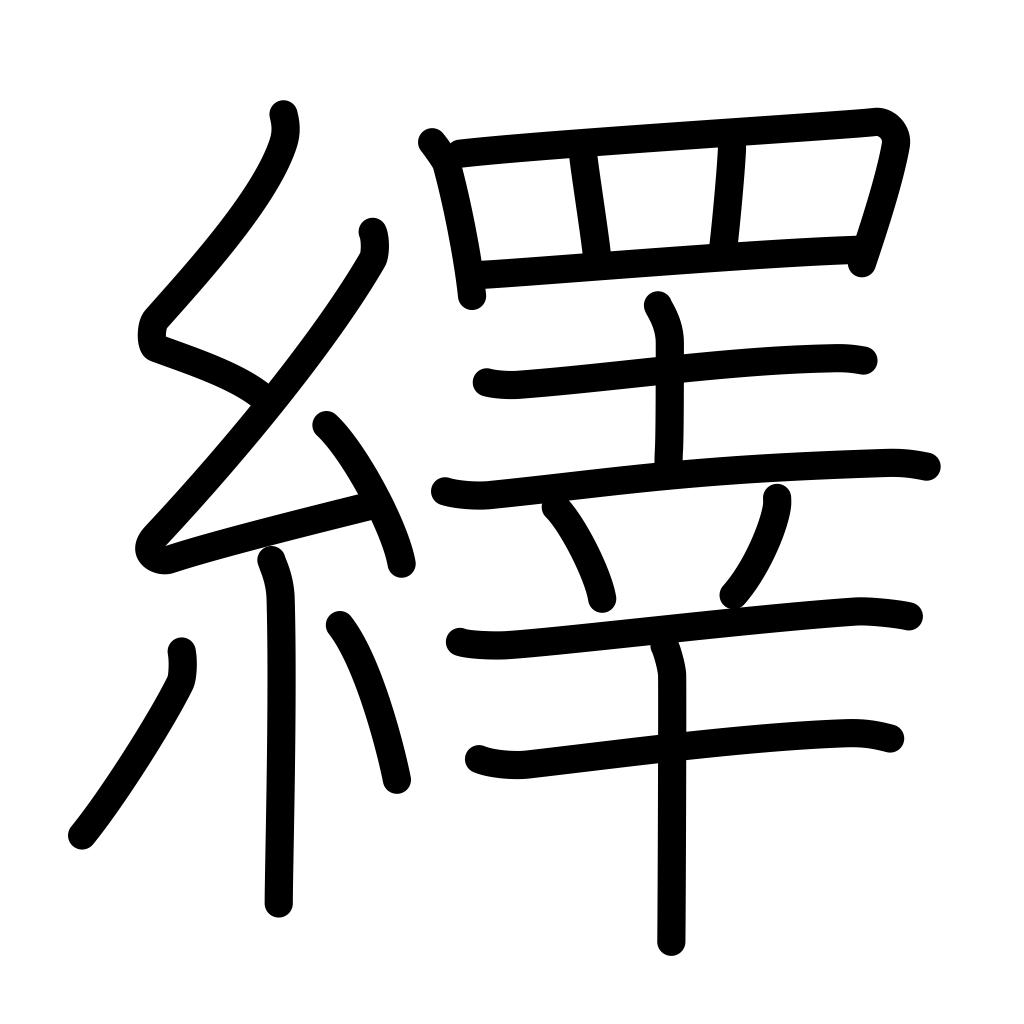
Meaning: pull out